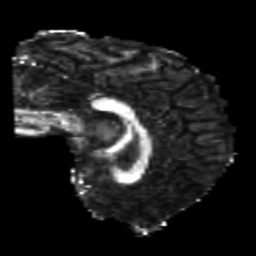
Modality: FA
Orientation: sagittal
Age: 23
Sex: male
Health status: healthy
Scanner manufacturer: philips
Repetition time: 7.477 s
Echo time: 0.08753 s